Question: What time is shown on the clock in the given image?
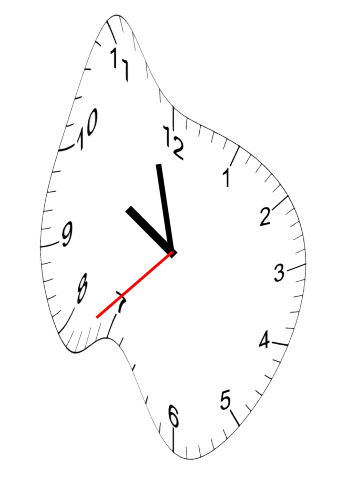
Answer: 09:57:38